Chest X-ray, AP view. Patient: 43 years old, sex M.
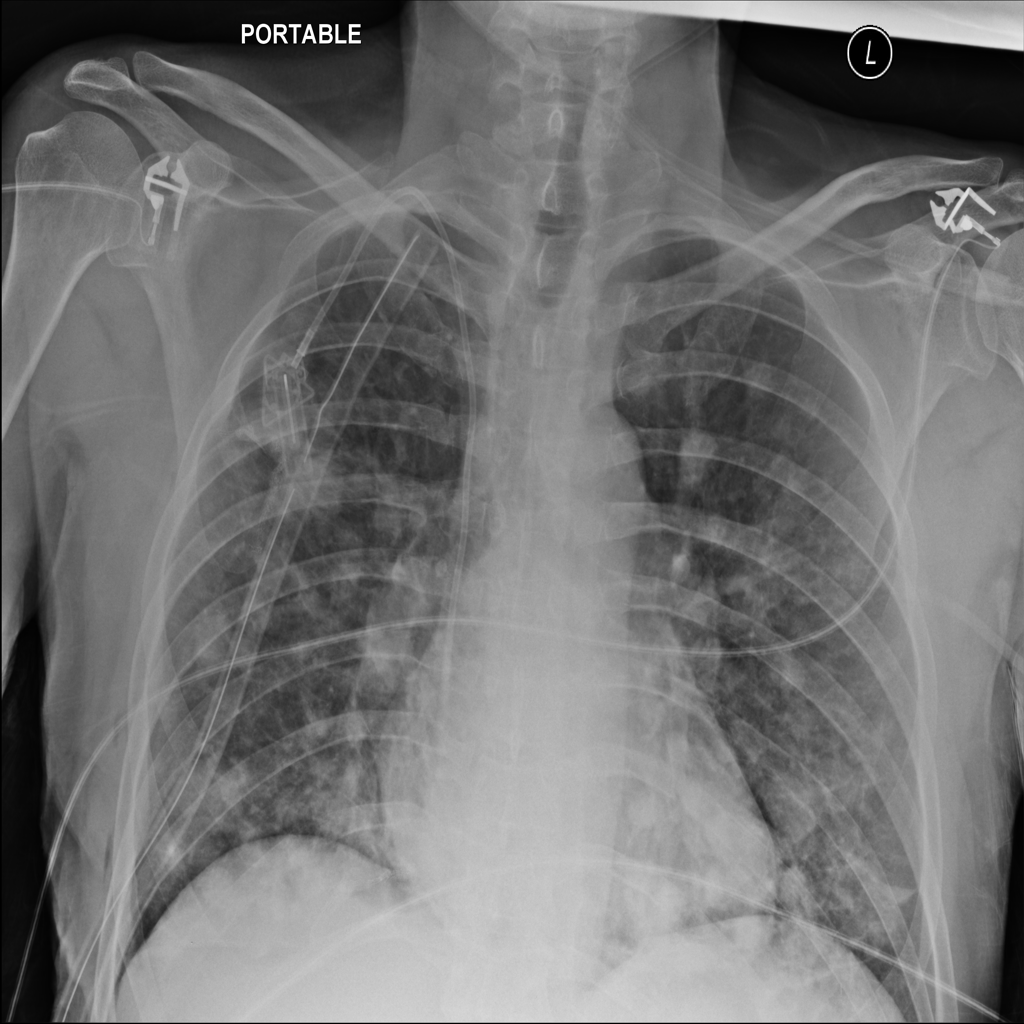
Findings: Infiltration, Nodule